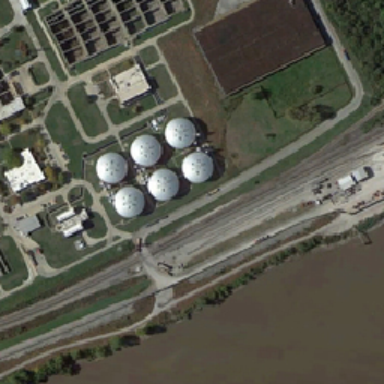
There are many green plants on the ground .